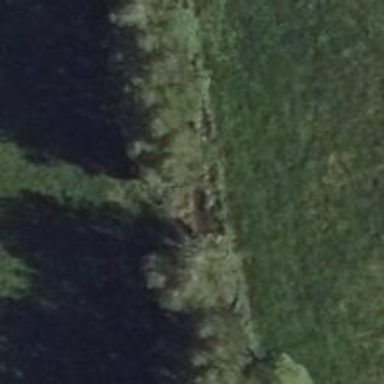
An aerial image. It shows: Row of trees in natural setting.